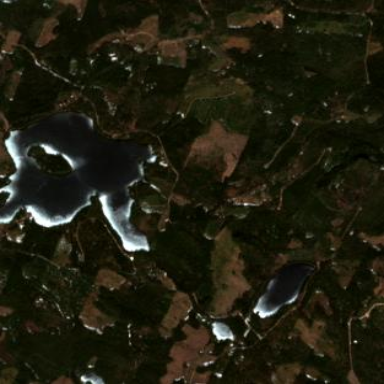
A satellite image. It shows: Beautiful lake surrounded by nature.